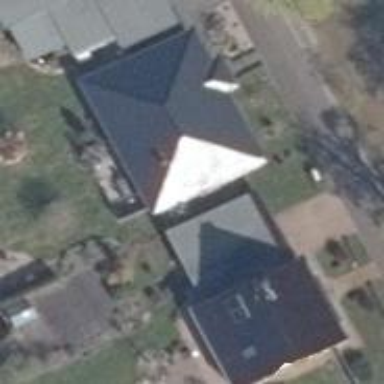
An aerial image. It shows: House with hipped roof.